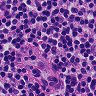
Metastatic tissue present: no